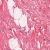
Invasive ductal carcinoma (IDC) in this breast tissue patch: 0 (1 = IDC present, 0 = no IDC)